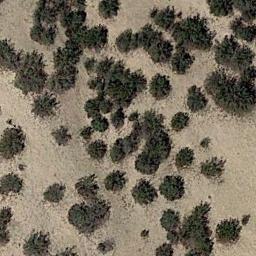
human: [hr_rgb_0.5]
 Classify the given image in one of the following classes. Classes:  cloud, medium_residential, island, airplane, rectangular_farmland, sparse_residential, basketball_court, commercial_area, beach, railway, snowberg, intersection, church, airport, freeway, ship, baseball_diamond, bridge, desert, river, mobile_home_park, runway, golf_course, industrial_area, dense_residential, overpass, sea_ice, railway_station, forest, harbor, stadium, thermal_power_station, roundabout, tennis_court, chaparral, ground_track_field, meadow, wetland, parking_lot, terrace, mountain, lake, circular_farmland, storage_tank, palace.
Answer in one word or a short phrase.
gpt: chaparral